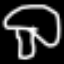
Label: mushroom